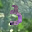
Label: 3